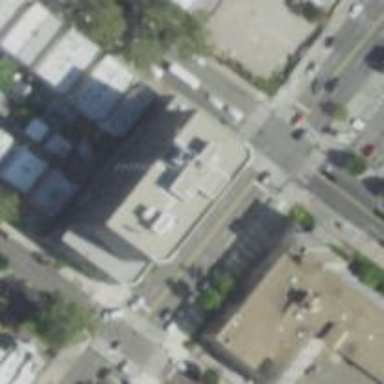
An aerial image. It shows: Healthcare clinic is depicted in the image.